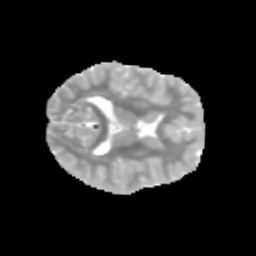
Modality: MD
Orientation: axial
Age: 11
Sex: female
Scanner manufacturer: siemens
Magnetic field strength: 3 T
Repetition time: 3.8 s
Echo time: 0.07 s